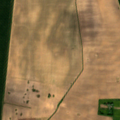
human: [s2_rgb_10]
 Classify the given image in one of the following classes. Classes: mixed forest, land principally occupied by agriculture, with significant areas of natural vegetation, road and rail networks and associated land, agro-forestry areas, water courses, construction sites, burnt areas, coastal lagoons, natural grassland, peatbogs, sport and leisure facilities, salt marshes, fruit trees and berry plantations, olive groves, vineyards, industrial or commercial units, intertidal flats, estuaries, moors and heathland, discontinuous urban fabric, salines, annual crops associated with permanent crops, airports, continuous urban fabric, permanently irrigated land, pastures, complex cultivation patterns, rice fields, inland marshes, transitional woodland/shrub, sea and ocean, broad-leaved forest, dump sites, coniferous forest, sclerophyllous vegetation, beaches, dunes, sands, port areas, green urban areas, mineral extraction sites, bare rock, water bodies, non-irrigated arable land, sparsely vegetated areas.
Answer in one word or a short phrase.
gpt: non-irrigated arable land